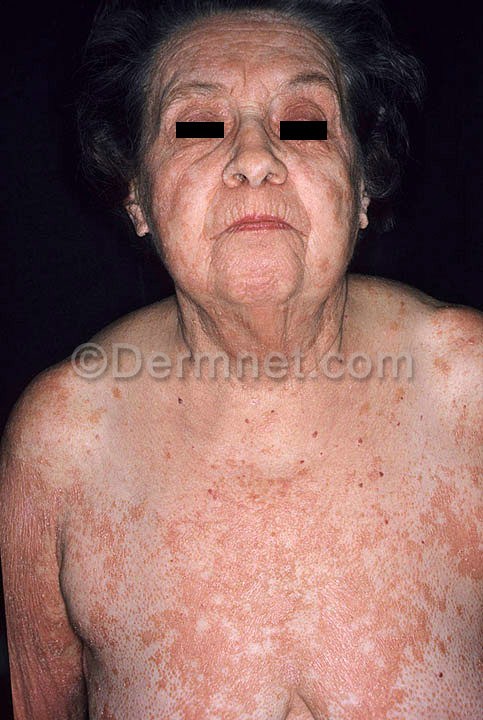
Disease: Psoriasis pictures Lichen Planus and related diseases